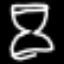
Label: hourglass